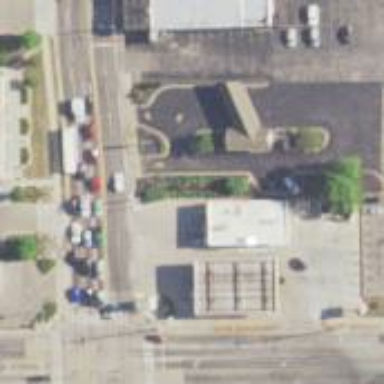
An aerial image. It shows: Convenience shop.